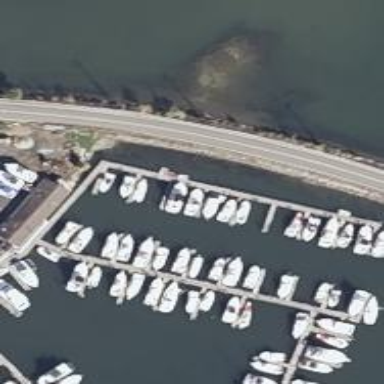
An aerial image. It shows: Man-made pier.